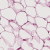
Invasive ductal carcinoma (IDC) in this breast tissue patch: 0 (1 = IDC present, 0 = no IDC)